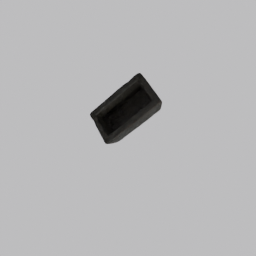
Label: appliances